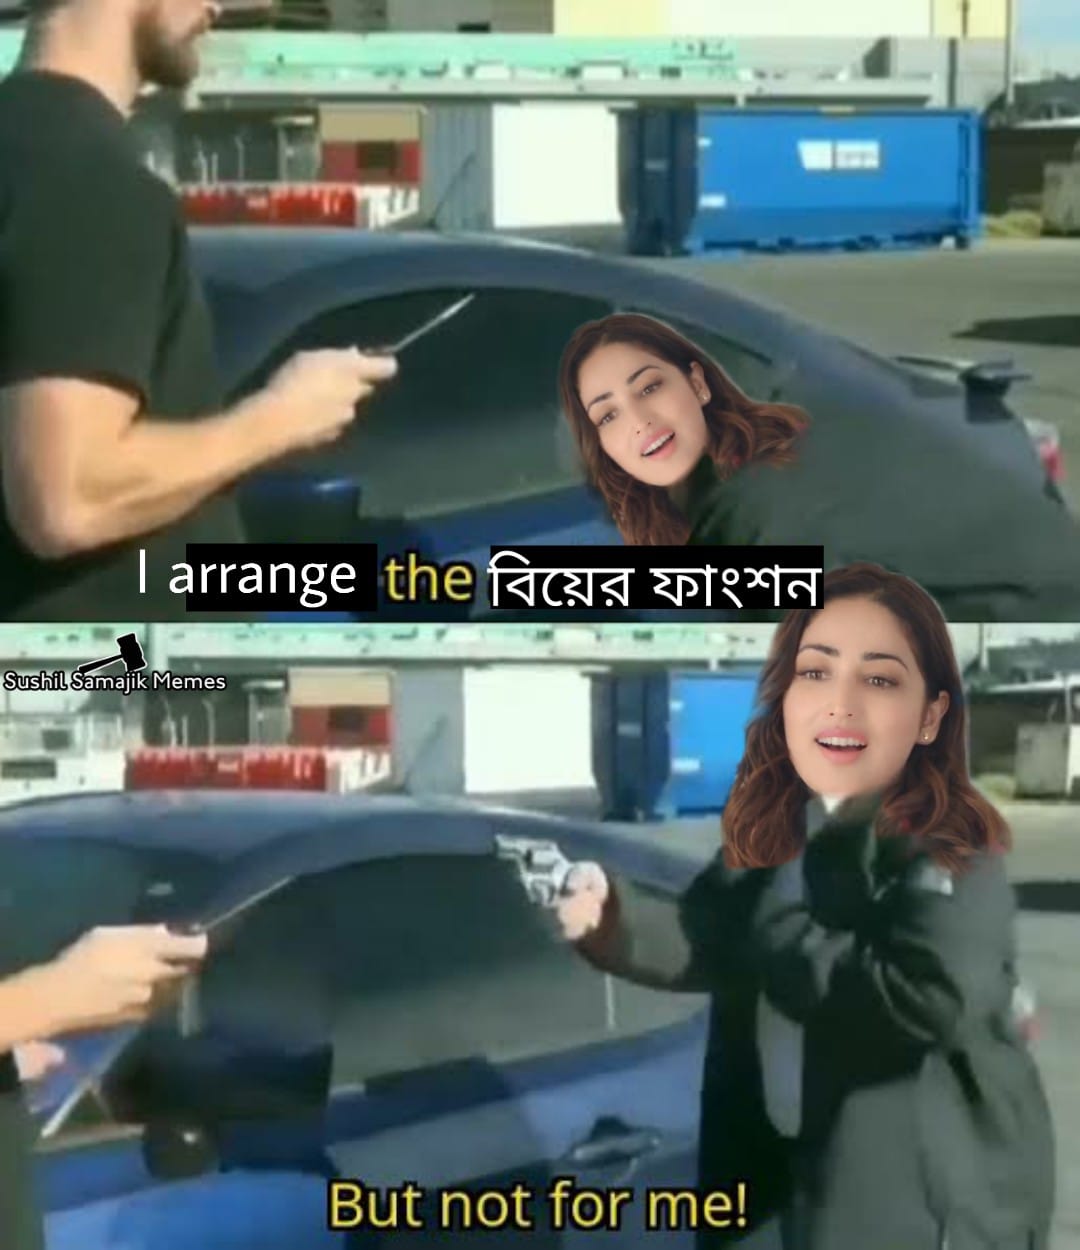
Caption: I arrange the বিয়ের ফাংশন    But nor for me !
Label: hate